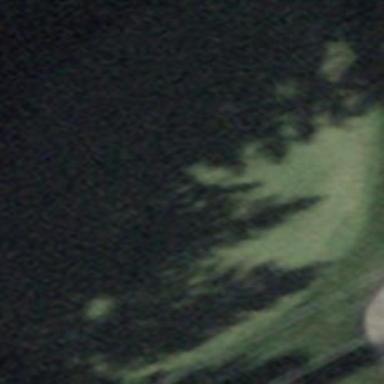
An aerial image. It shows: Green golf area with grass land use.